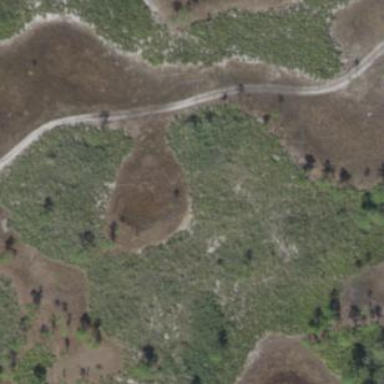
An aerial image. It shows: Marshy wetland area.